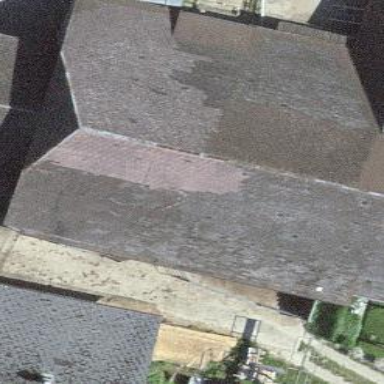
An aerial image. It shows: Farm building.